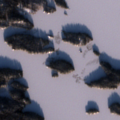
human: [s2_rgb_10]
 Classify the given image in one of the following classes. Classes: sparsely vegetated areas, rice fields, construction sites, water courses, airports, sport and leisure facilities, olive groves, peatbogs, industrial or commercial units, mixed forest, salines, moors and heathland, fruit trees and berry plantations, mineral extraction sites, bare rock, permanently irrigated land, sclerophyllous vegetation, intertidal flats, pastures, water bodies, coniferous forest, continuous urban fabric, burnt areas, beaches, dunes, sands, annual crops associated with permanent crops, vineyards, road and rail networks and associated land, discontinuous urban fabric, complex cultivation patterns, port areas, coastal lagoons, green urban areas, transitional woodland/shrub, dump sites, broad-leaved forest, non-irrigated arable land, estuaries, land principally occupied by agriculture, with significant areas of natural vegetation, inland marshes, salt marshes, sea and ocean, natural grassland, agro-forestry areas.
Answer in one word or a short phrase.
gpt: coniferous forest, mixed forest, water bodies